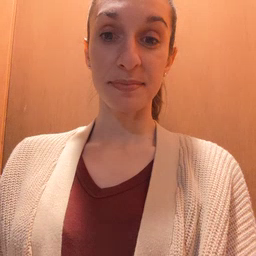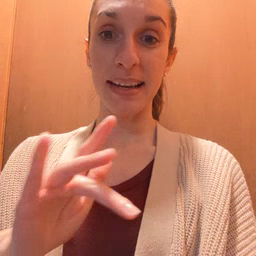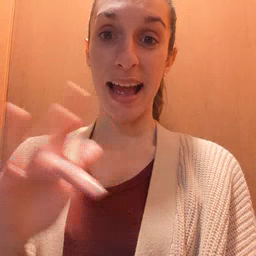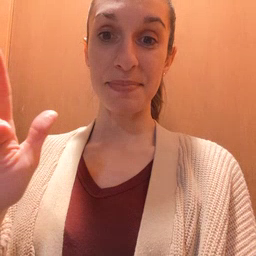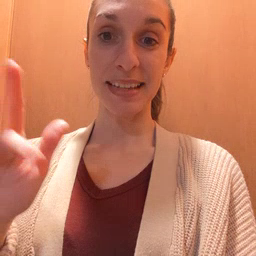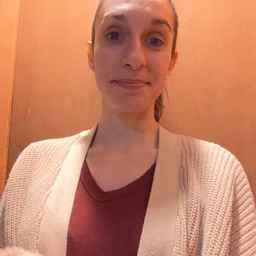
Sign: empty